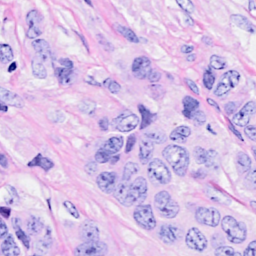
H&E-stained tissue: Breast